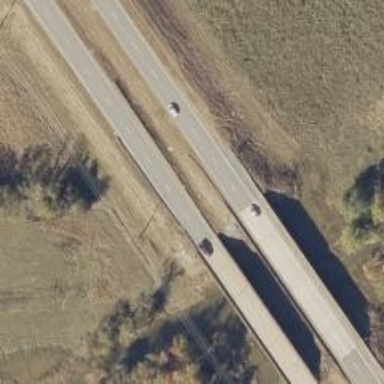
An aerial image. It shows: Trunk road bridge.